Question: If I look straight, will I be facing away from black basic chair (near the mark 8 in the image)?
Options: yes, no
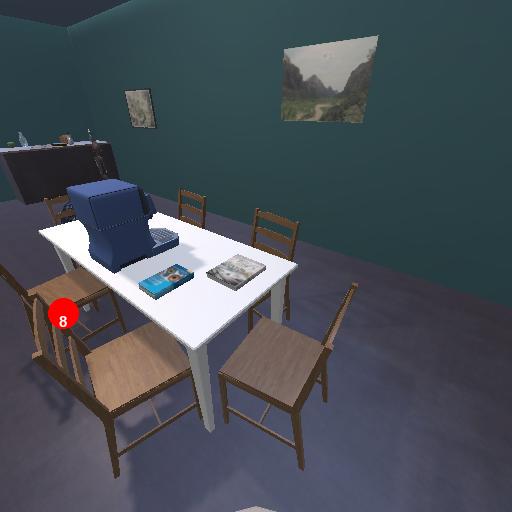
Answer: yes